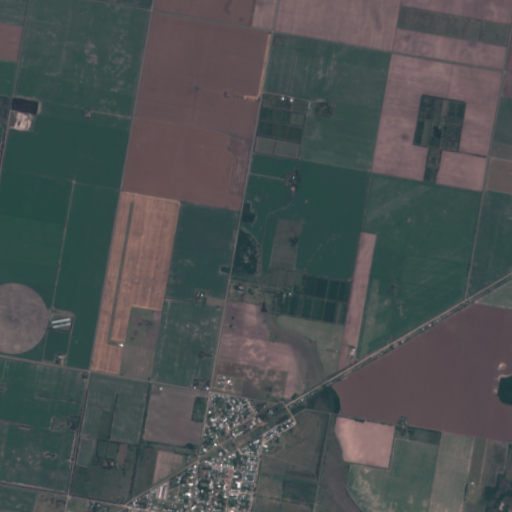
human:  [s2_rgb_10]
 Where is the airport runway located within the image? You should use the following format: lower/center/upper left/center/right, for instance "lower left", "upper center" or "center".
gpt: The airport runway is located in the lower right of the image.
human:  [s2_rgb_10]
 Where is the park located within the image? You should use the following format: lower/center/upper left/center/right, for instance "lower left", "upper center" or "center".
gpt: The park is located in the lower center of the image.
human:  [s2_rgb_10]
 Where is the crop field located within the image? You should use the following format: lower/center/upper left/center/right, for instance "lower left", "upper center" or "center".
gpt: There is no crop field in the image.